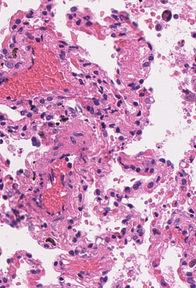
Tumor epithelial tissue: no
Tumor-associated stroma tissue: no
Normal tissue: yes